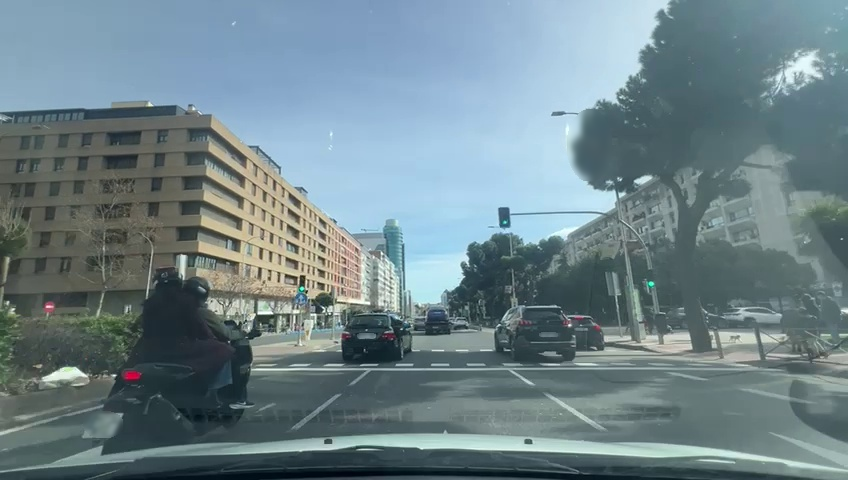
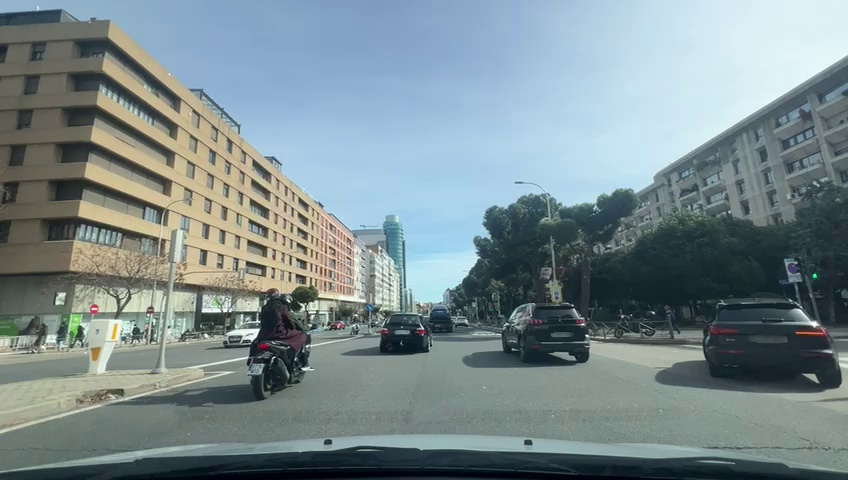
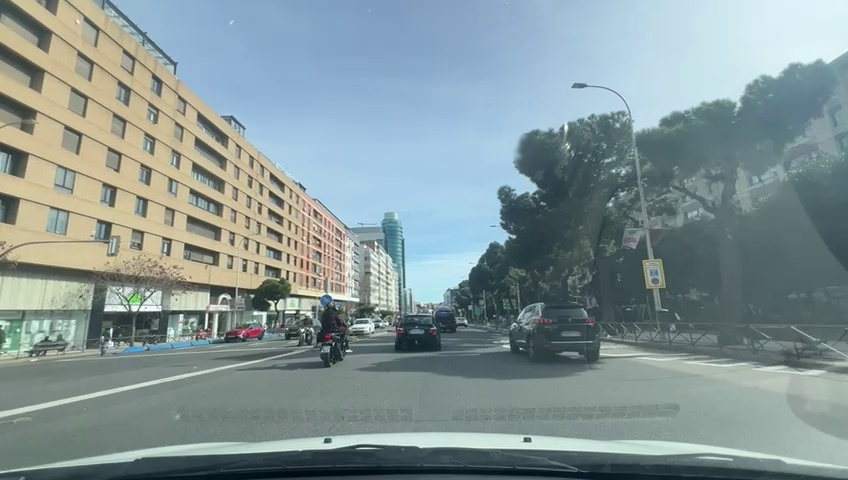
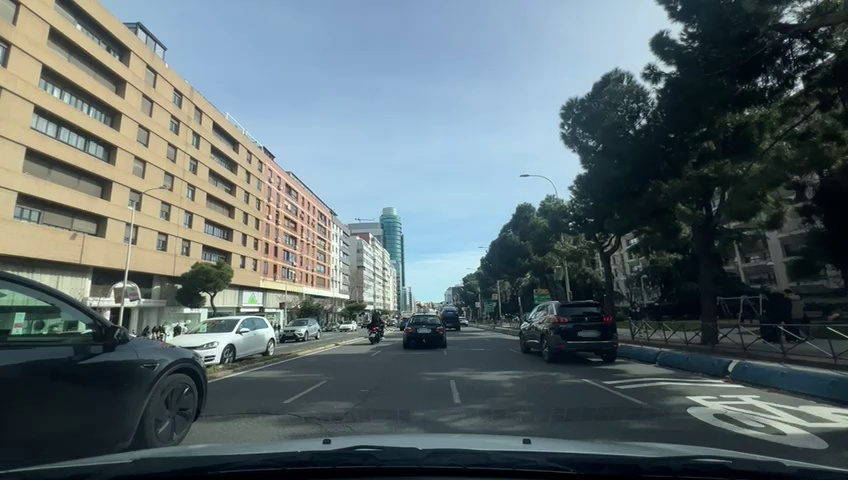
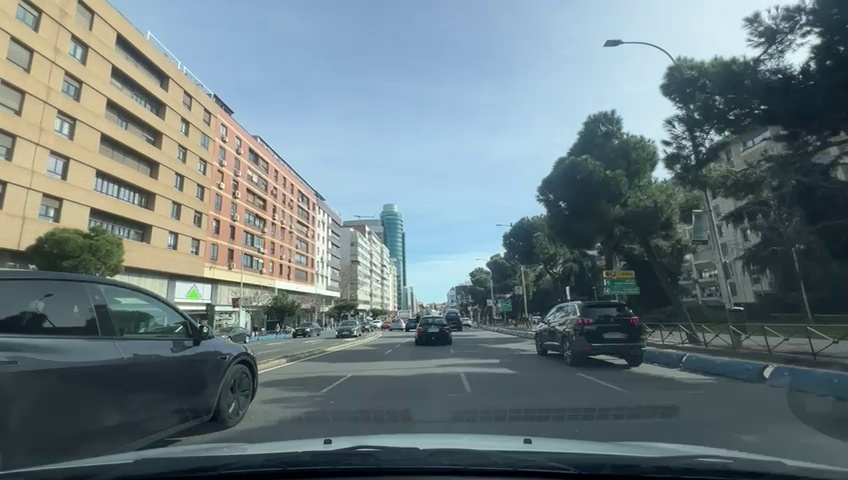
Situation: Cut in
Question: Is a vehicle from an adjacent lane moving into the ego lane?
Answer: Yes
Reasoning: Ego is driving down a three-lane road in the middle lane with cars on both sides driving parallel. A dark vehicle in front of Ego on the left crosses into Ego's lane at an intersection where the dividing lines are not visible at that moment.

Situation: Cut in
Question: Has a vehicle merged into the ego lane directly ahead of the ego vehicle without any intermediate vehicle?
Answer: Yes
Reasoning: A dark car pulls into the ego lane directly in front of the ego without any other object in front of it.

Situation: Cut in
Question: Is the ego vehicle currently inside a roundabout?
Answer: No
Reasoning: Ego is driving down a three-lane road in the middle lane with cars on both sides driving parallel.

Situation: Cut in
Question: Is the ego vehicle currently within an intersection?
Answer: No
Reasoning: Ego is driving down a three-lane road in the middle lane with cars on both sides driving parallel.

Situation: Cut in
Question: Is any vehicle partially overlapping the lane boundary markings of the ego lane?
Answer: No
Reasoning: Ego is driving down a three-lane road in the middle lane with cars on both sides driving parallel.